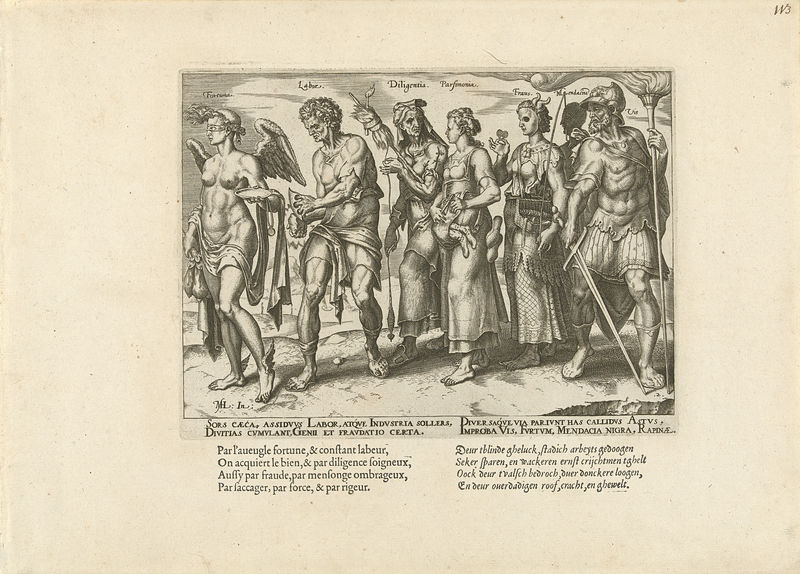
Titel: Goede en slechte manieren om rijk te worden
Künstler: Philips Galle
Standort: Amsterdam
Institution: Rijksmuseum
Schlagwörter: men, people, soldier, sword, women, woman, print, angel, angels, man, naked, nude, feet, illustration, sketch, saint, wings, ancient, rome, pencil, bare, breasts, sandals, mask, black white, saints, thief, wing, muscle, text, greece, witch, spear, labor, warriors, barefoot, kupferstich, demon, boobs, book page, mucles, synagoge, vintge, personifikationen, allegorien, 1640, masc, greek deities